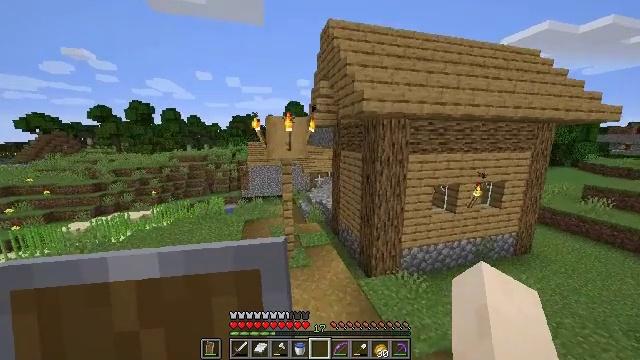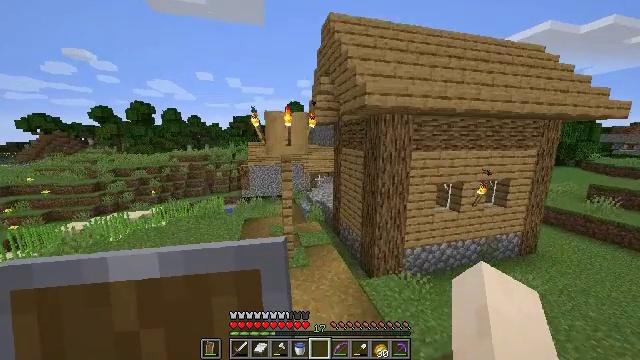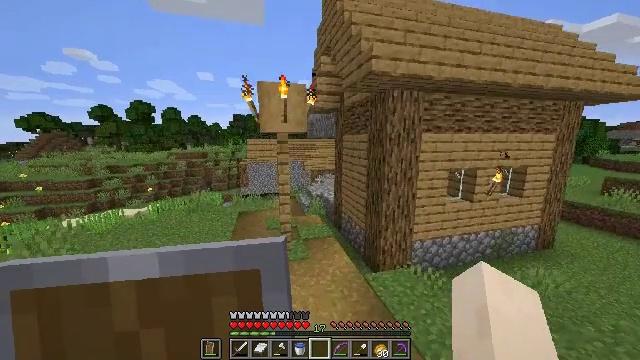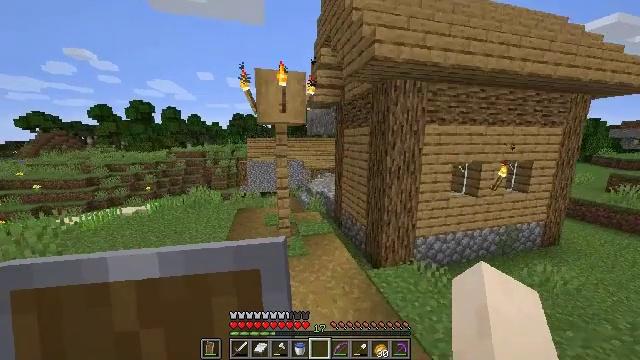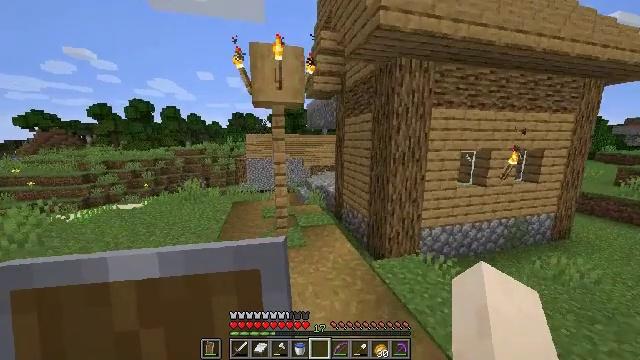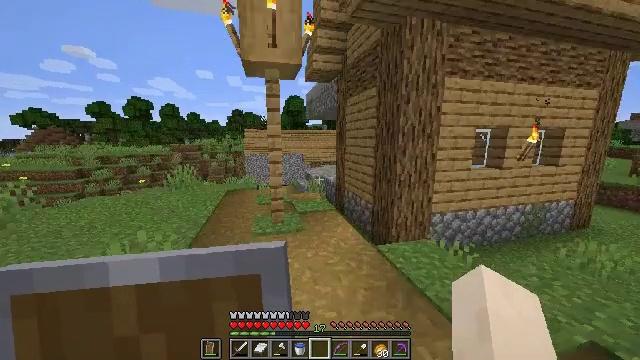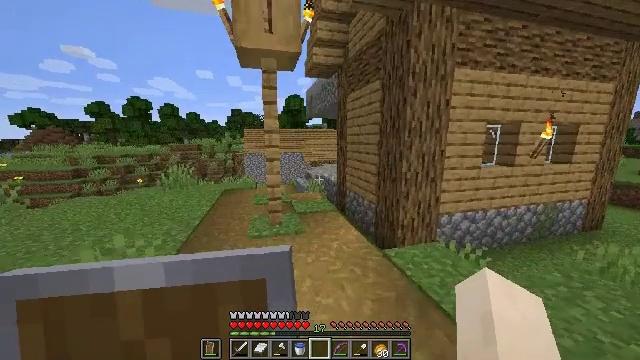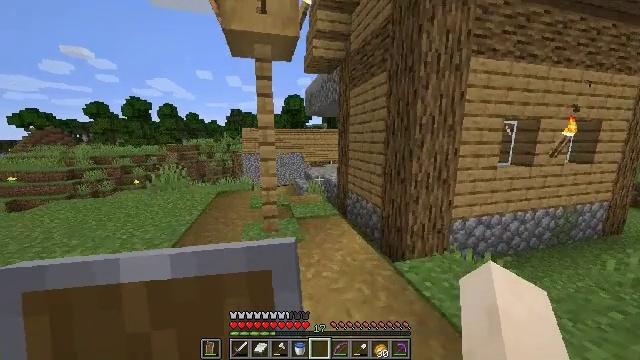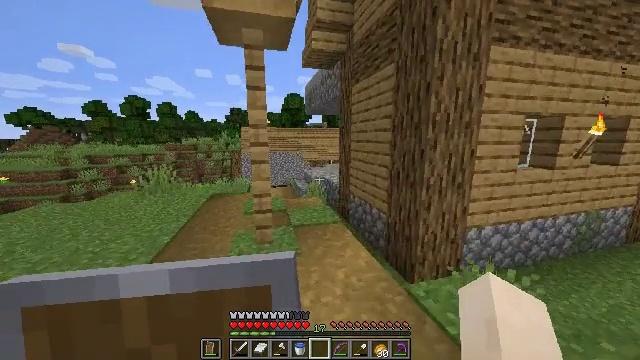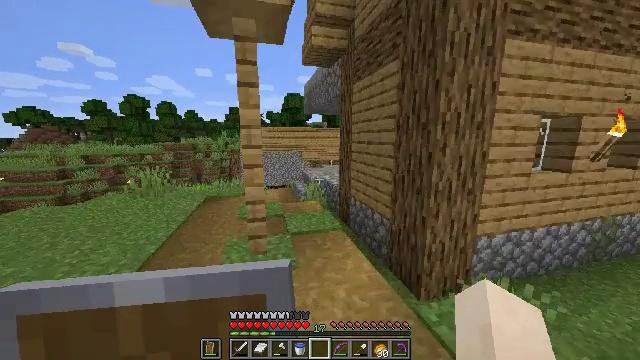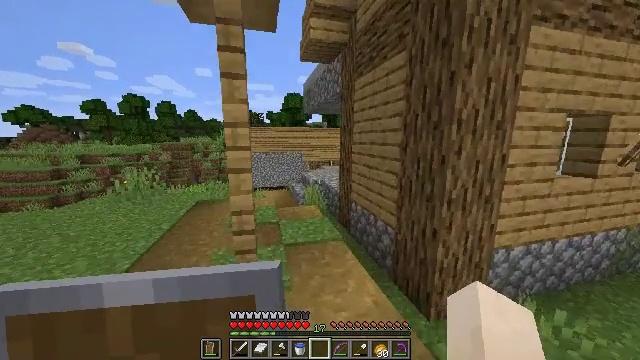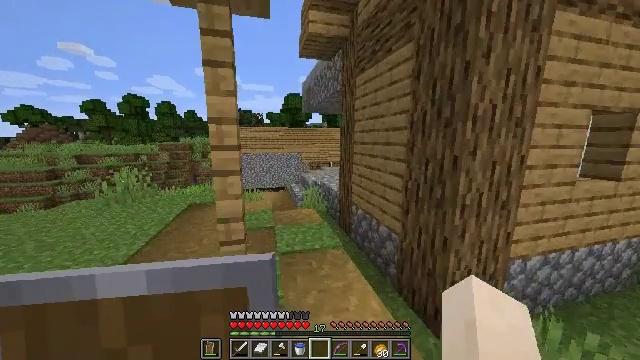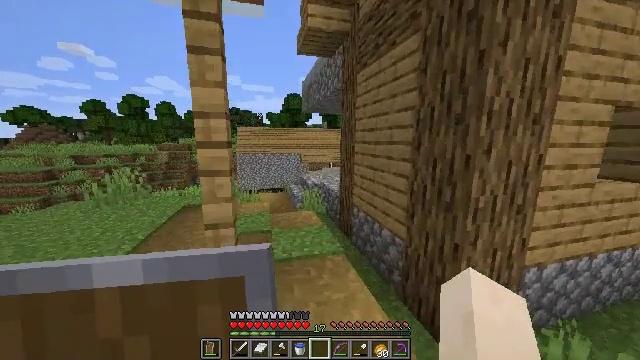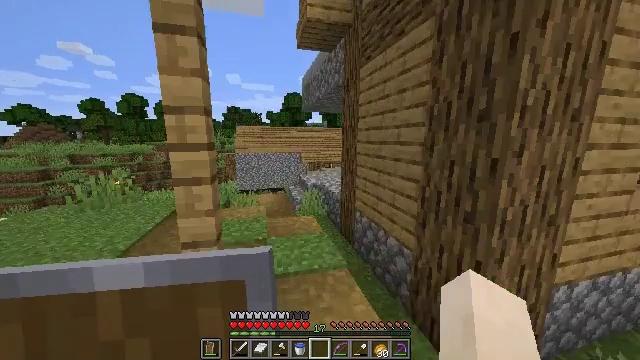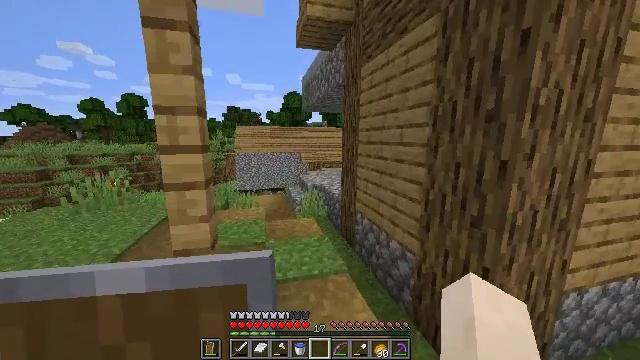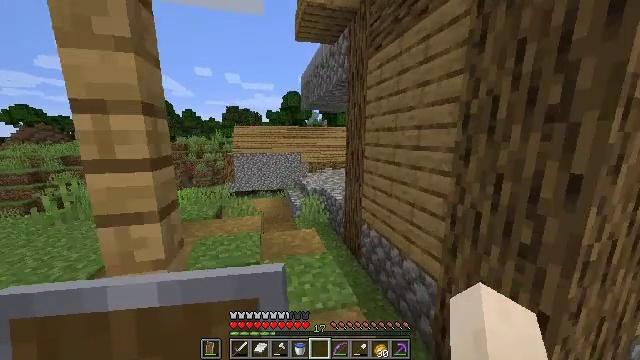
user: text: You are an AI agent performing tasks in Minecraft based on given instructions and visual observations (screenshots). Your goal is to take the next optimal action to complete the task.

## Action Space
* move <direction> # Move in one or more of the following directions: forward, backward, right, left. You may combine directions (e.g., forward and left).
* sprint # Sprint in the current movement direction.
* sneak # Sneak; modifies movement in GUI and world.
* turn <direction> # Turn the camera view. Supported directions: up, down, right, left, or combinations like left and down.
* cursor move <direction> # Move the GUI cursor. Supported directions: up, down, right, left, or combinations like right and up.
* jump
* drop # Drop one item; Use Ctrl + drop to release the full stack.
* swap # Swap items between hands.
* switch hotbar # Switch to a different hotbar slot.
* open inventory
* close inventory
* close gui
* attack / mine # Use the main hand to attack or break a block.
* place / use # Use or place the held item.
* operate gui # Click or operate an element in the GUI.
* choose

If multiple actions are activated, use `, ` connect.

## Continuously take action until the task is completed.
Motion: motion action
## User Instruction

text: Attack the ground to gather sand.
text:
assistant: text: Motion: move forward
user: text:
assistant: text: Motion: move forward
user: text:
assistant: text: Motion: move forward
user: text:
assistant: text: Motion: move forward
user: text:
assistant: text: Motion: move forward
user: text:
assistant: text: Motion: move forward
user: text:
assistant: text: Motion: move forward
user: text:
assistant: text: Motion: move forward
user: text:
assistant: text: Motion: move forward
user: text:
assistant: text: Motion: move forward
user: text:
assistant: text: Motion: move forward
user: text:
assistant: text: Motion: move forward
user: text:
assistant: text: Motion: move forward
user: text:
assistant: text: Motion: move forward
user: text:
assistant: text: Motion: move forward
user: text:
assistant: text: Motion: move forward
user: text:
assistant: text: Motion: move forward
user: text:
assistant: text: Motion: move forward
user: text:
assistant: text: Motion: move forward
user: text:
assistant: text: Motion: move forward
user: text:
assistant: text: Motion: move forward
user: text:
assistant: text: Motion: move forward
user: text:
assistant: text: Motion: move forward and move left
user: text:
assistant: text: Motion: move forward and move left
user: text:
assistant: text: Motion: move forward and move left
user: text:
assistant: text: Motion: move forward and move left
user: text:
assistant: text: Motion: move forward and move left, turn right
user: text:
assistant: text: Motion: move forward and move left, turn right
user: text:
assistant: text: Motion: move forward and move left, turn right
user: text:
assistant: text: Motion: move forward and move left, turn right